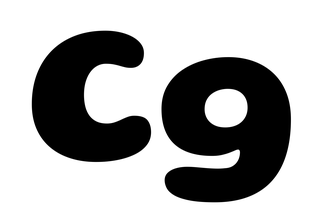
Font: Gluten_Bold